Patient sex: M
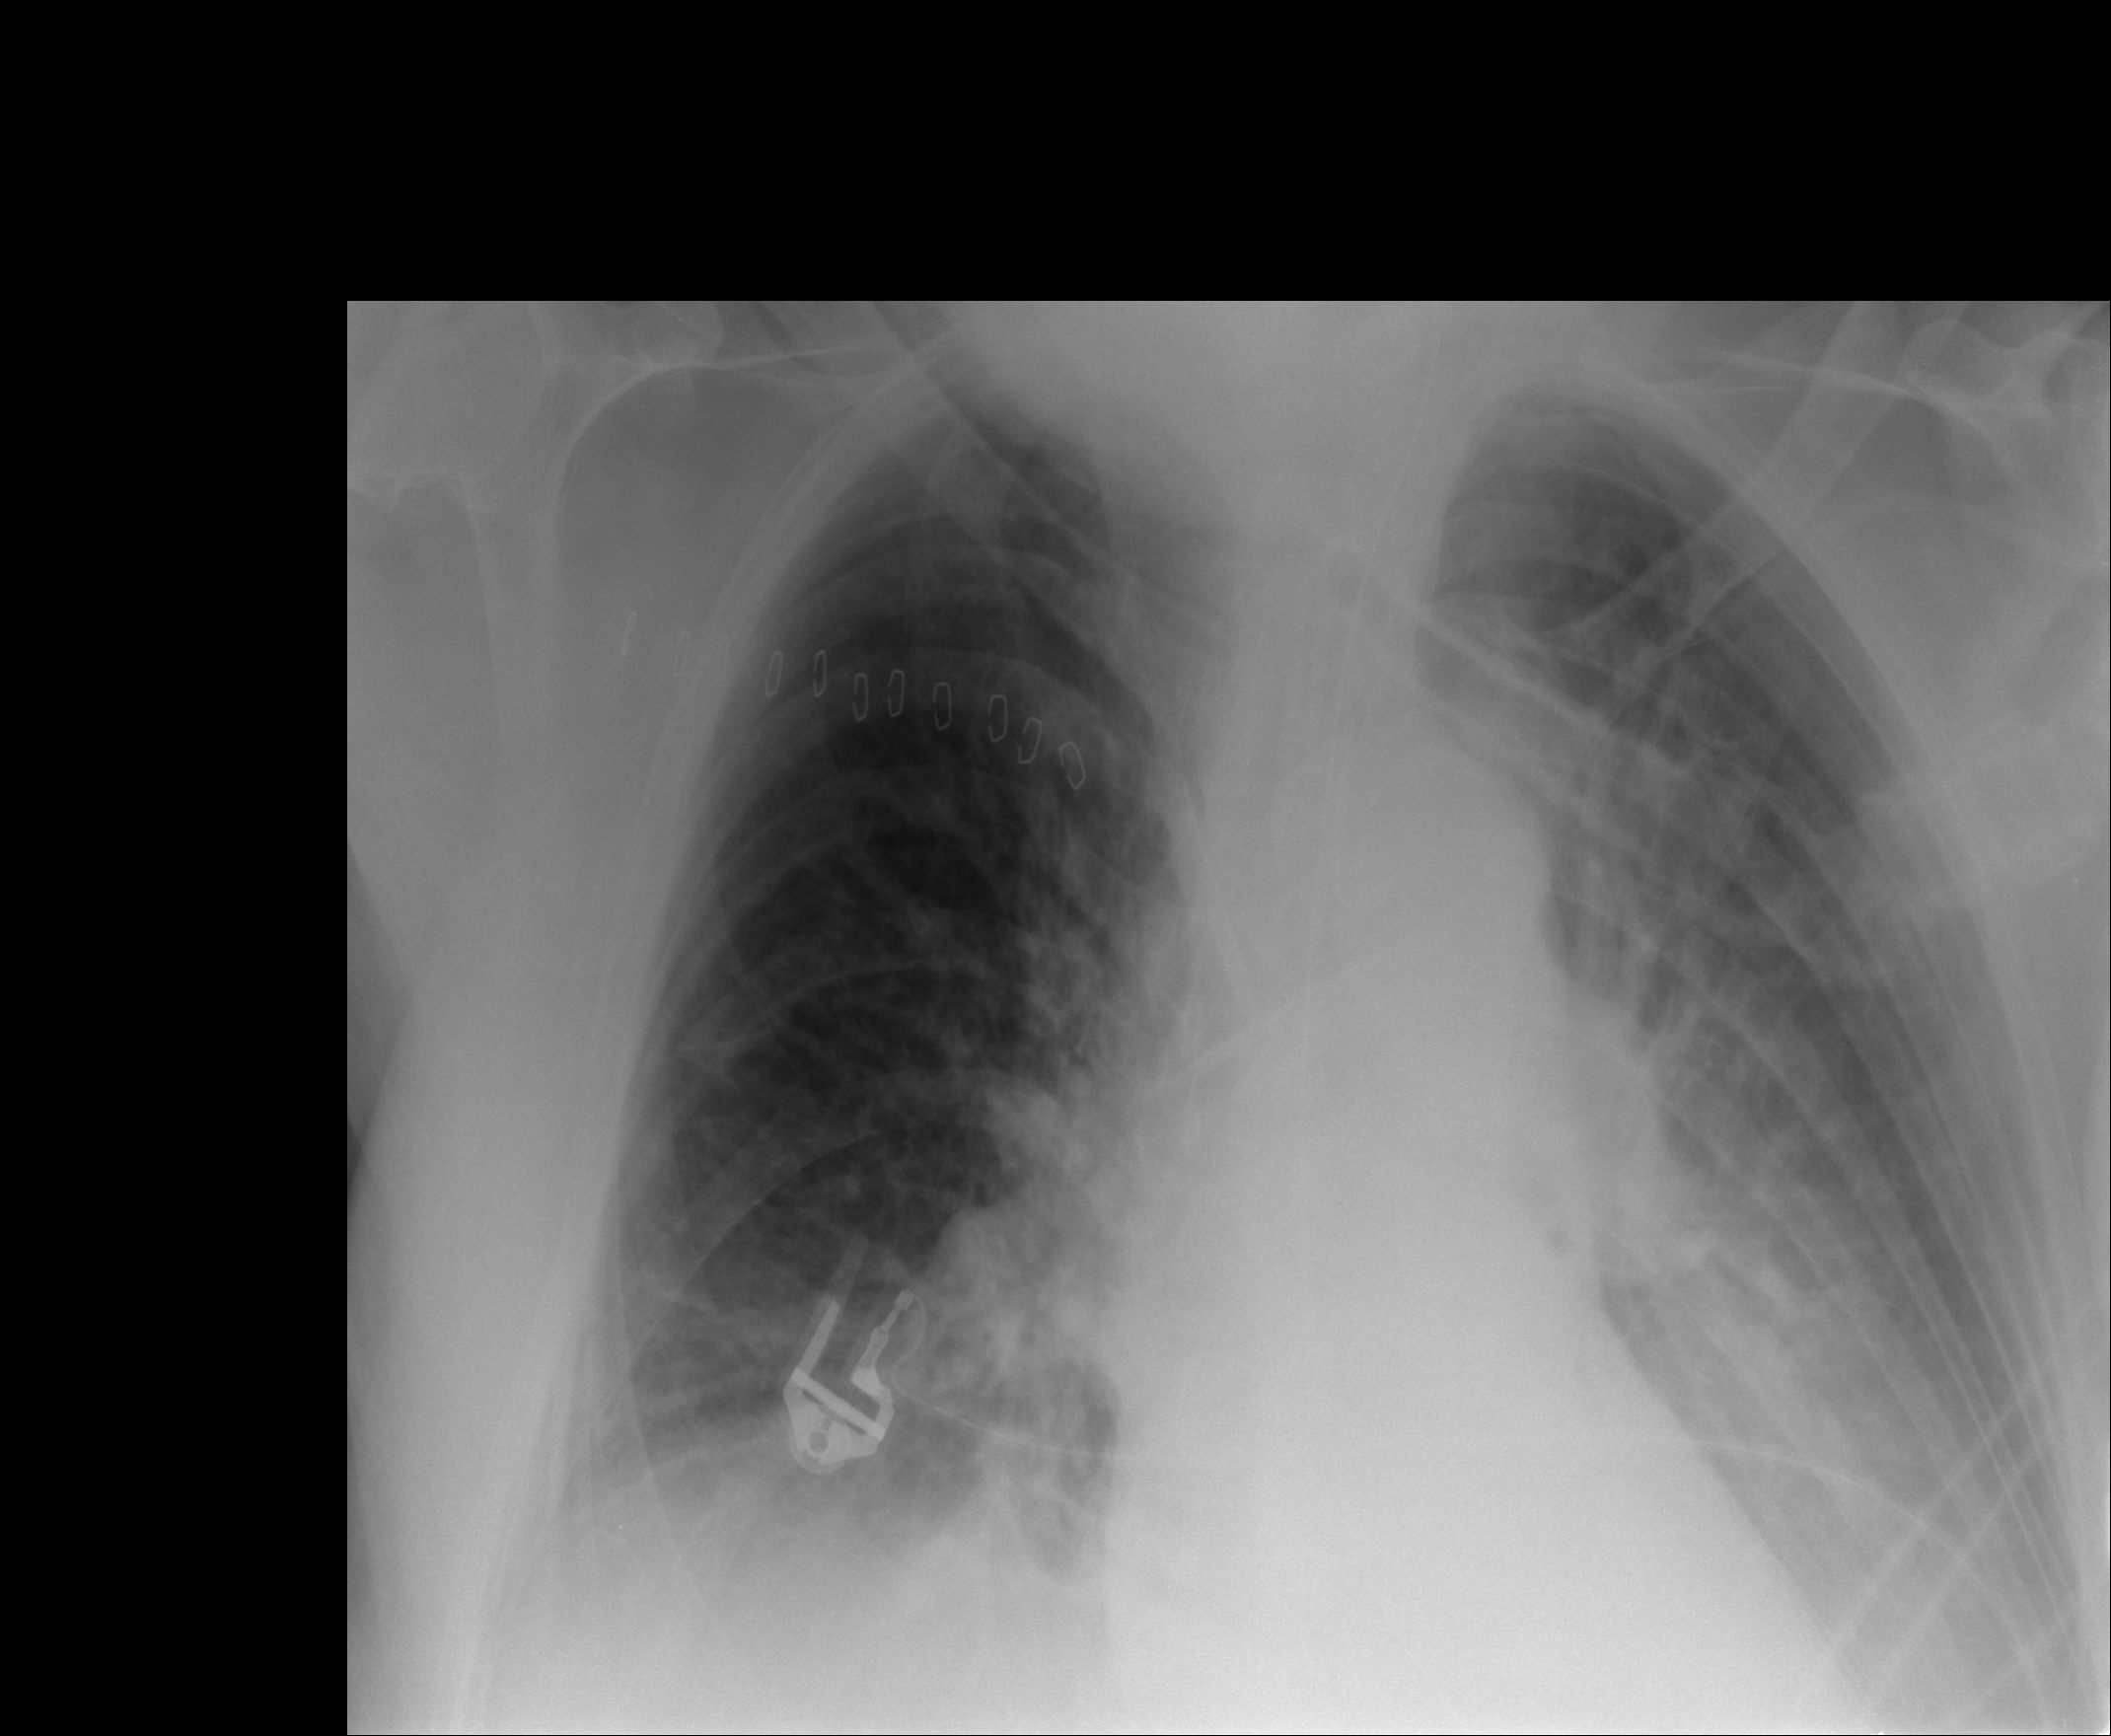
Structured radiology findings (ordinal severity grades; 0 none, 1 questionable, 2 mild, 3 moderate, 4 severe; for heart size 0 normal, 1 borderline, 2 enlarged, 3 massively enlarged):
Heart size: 0
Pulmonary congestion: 1
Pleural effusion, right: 1
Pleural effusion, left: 2
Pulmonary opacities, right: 0
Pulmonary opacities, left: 1
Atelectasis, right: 2
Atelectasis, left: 2